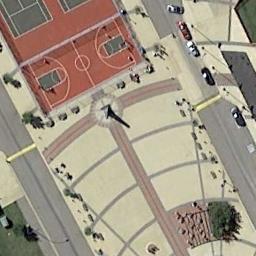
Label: basketball_court